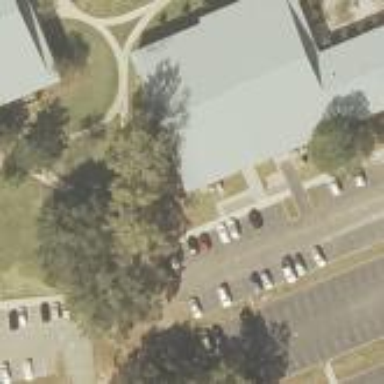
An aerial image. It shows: College building.